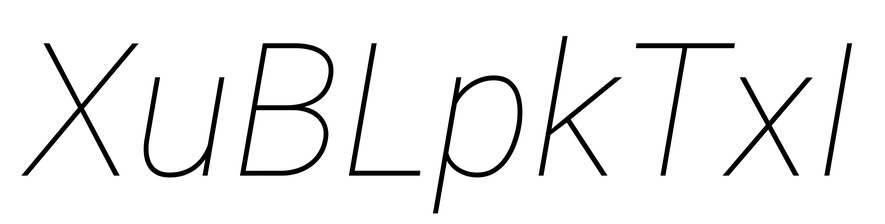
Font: Roboto-Italic_Thin_Italic